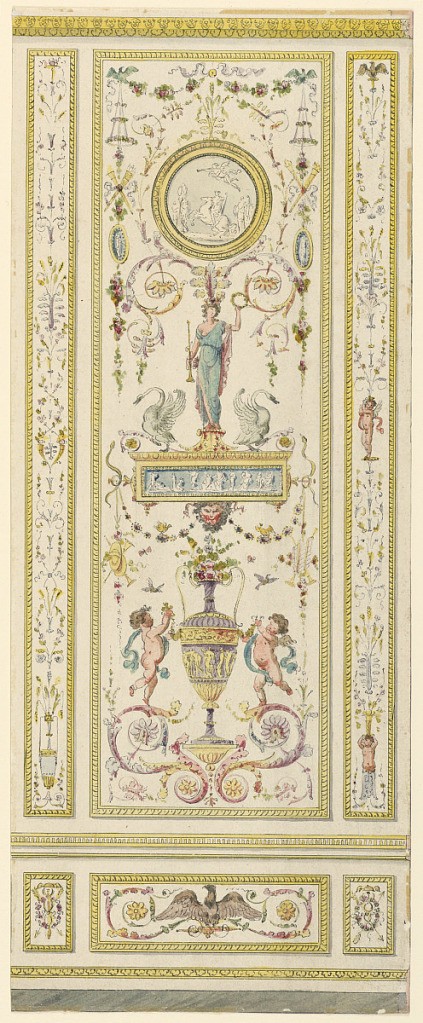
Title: Ornamental panel
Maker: Jean-Siméon Rousseau, 1747 – 1820
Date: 1775-1800
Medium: Pen and ink, brush and watercolor, graphite on laid paper
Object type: Drawing
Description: The center panel shows an eagle placed upon a thunderbolt between two acanthus scrolls. The lateral one shows a trophy of arrows, a caduceus, a winged helmut, and a wreath. The main panel shows two putti beside flower vases, pairs of swans beside a woman standing atop a classical frieze.